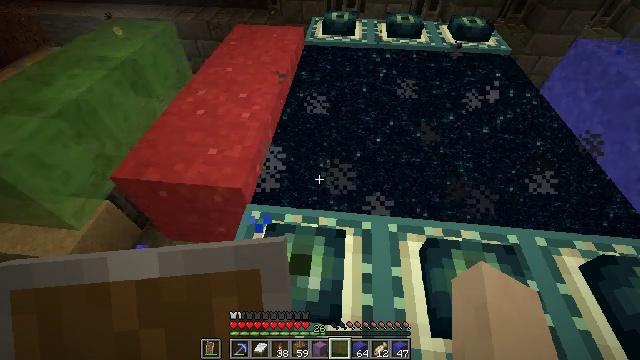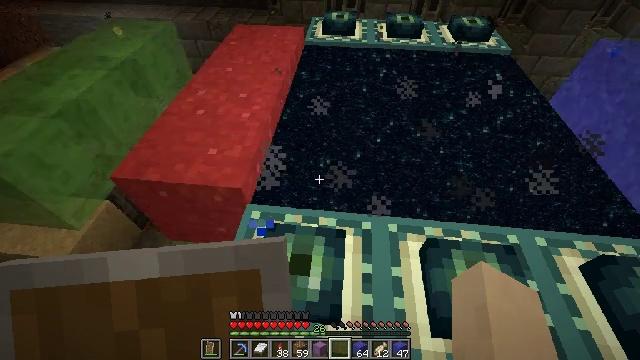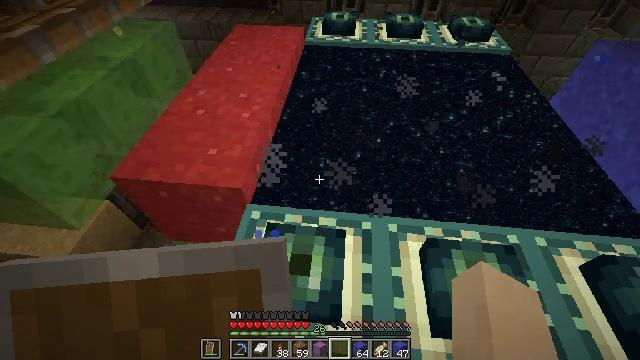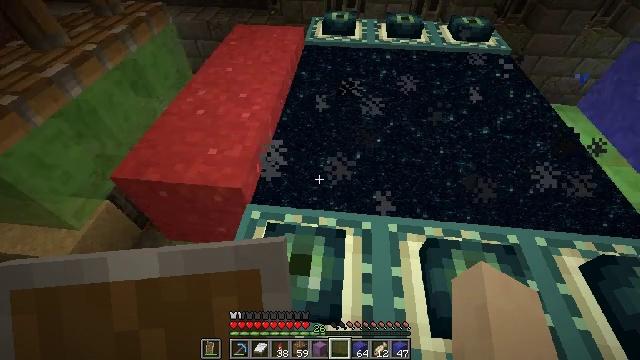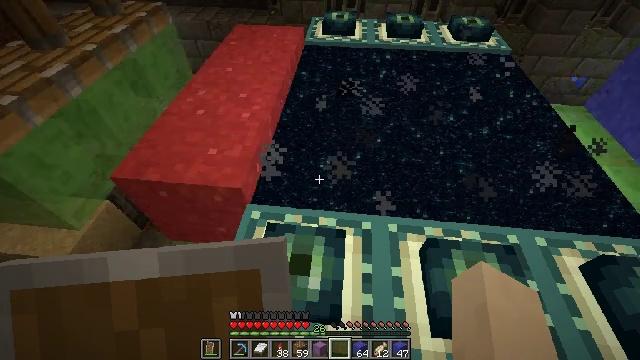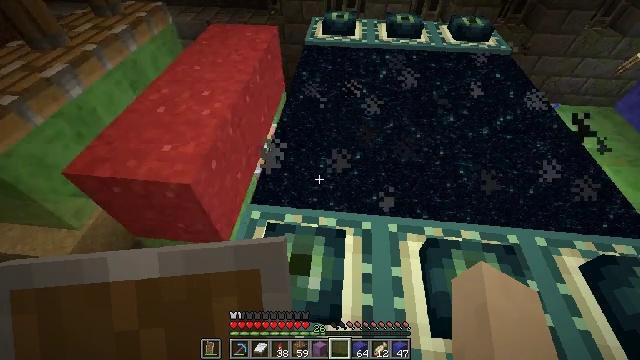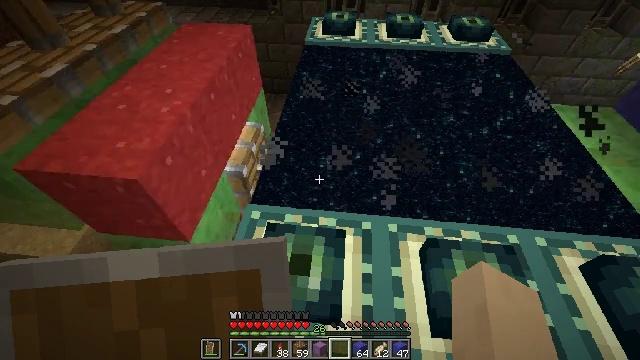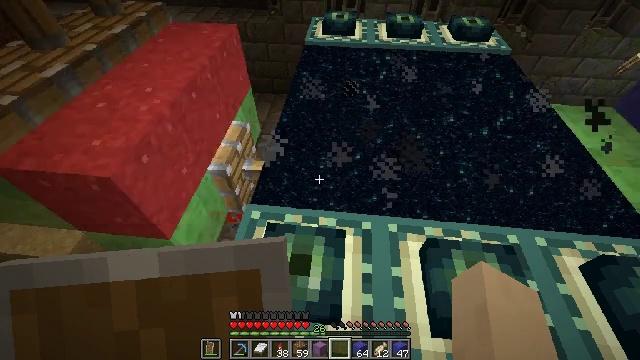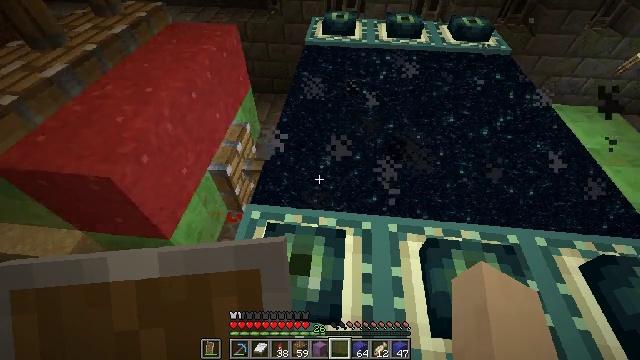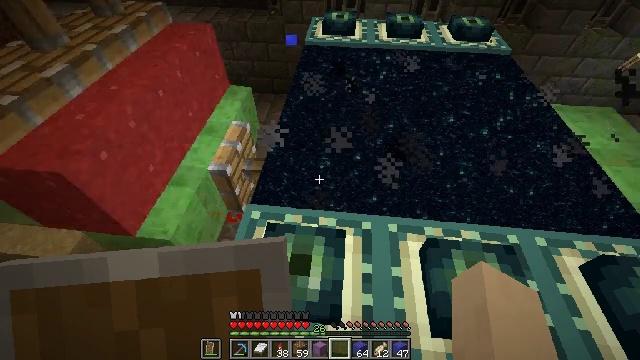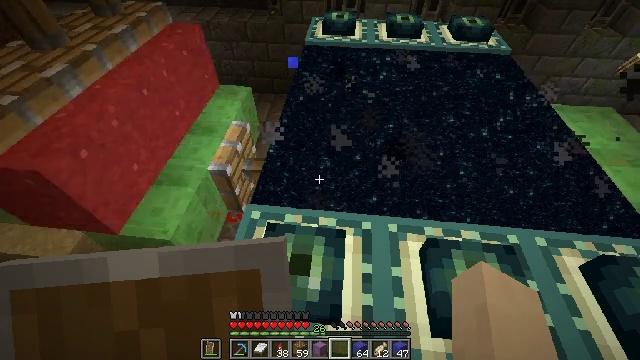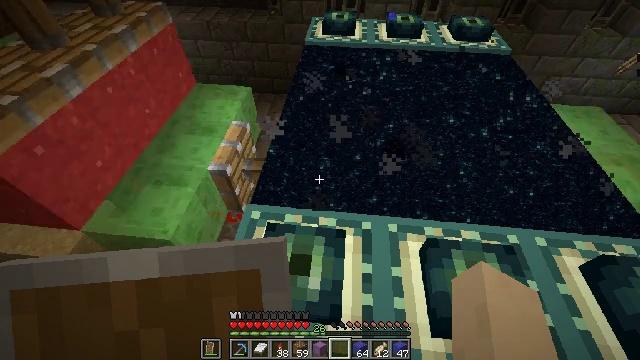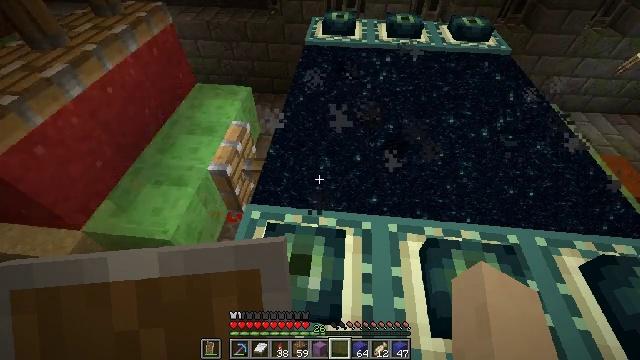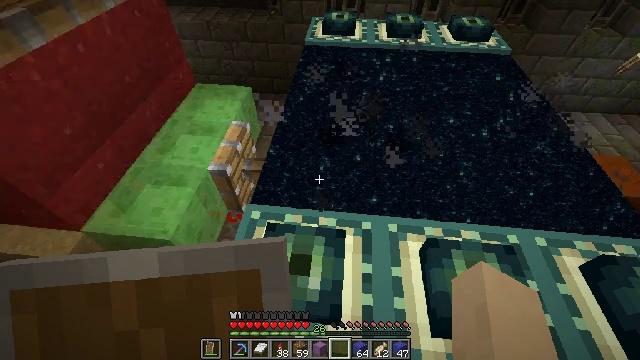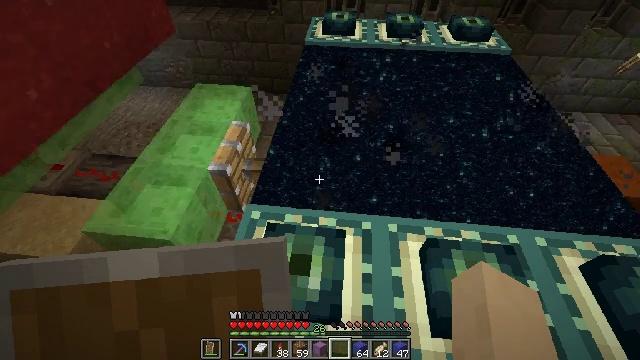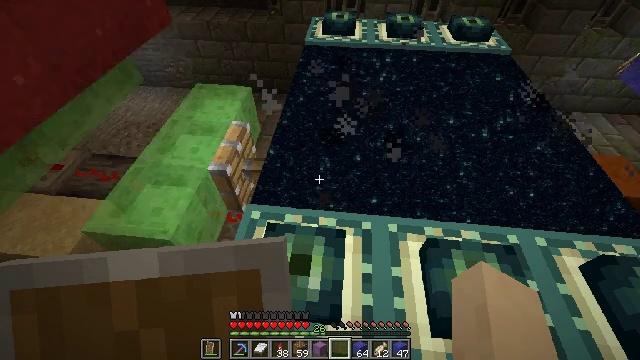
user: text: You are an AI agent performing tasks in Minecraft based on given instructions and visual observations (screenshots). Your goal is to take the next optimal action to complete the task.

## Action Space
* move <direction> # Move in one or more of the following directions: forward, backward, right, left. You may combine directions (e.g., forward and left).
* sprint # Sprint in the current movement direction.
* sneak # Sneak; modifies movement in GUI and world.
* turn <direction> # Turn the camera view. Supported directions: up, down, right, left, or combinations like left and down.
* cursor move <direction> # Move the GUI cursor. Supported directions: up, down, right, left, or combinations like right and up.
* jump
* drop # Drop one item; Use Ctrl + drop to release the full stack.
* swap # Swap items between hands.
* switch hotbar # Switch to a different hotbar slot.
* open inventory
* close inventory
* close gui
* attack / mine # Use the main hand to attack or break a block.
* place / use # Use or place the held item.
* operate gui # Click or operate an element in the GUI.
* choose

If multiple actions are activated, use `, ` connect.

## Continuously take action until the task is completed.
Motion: motion action
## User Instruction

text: Dig up the red concrete powder block.
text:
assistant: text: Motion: no_op
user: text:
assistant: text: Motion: no_op
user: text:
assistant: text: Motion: no_op
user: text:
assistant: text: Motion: no_op
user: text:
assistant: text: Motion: no_op
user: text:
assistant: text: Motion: no_op
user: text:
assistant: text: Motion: no_op
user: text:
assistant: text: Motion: no_op
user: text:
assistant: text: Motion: no_op
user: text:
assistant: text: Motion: no_op
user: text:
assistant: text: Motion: no_op
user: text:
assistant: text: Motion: no_op
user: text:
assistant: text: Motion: no_op
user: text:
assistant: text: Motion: no_op
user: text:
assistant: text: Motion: no_op
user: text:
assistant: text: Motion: no_op
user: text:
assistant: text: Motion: no_op
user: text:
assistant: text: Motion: no_op
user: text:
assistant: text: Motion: no_op
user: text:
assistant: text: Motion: no_op
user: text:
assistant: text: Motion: no_op
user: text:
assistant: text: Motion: no_op
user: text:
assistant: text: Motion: no_op
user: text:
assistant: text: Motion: no_op
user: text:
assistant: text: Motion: no_op
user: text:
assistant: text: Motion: no_op
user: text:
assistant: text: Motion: no_op
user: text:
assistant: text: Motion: no_op
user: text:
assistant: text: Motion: no_op
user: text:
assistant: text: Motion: no_op